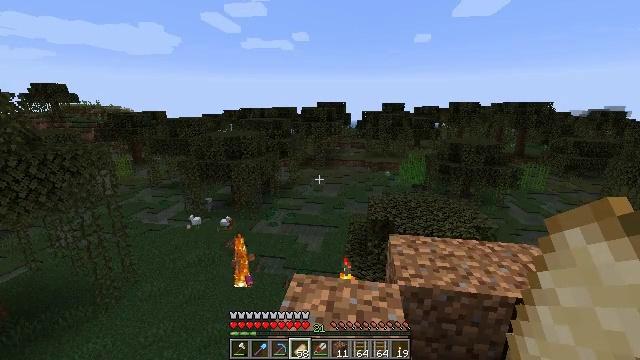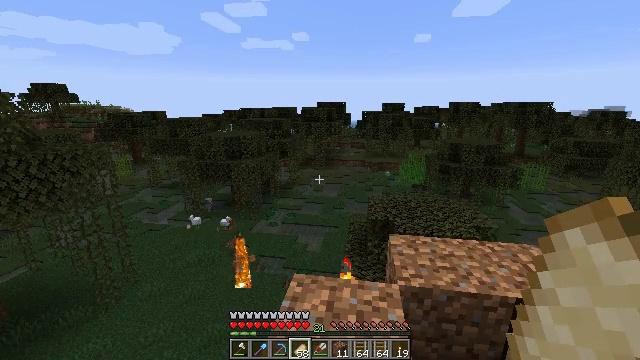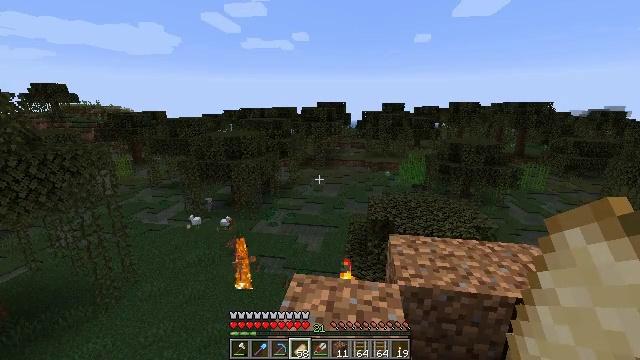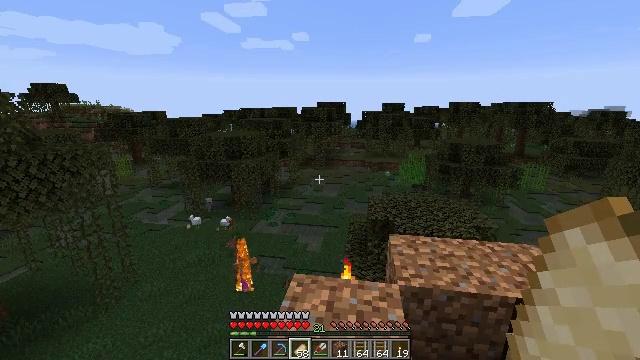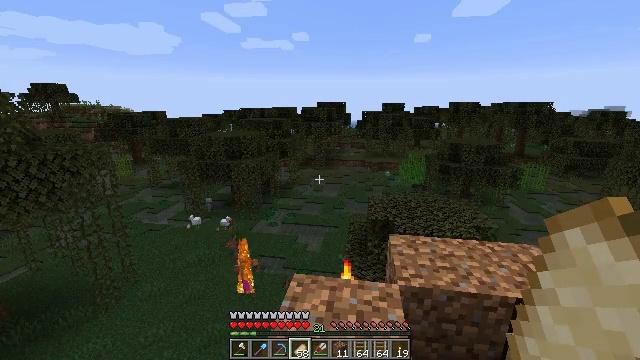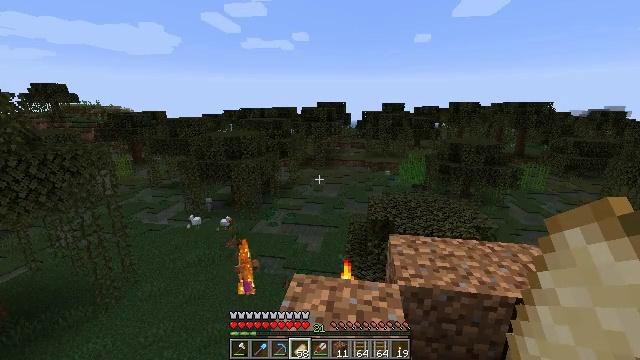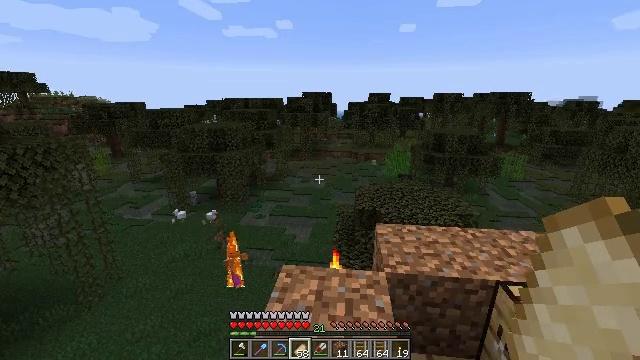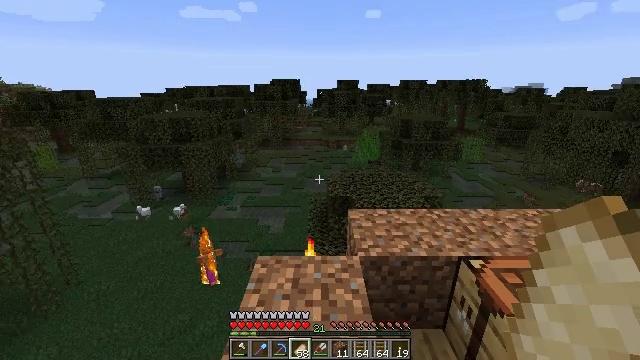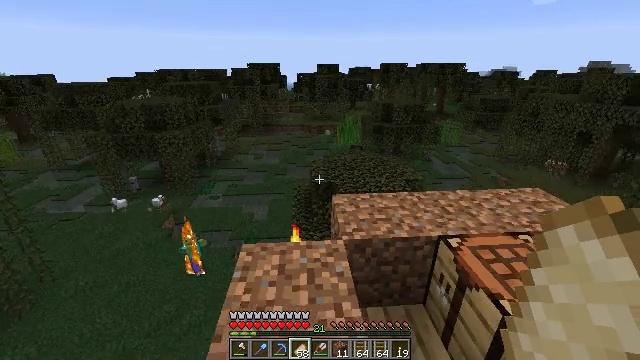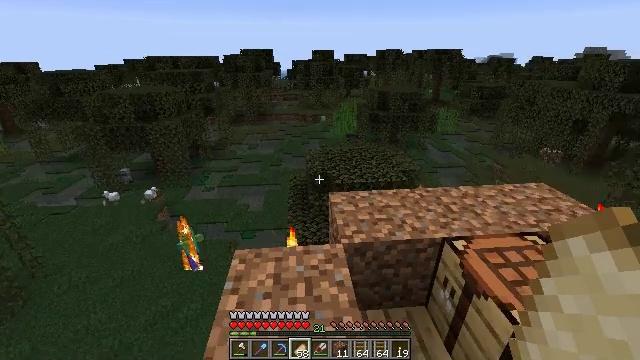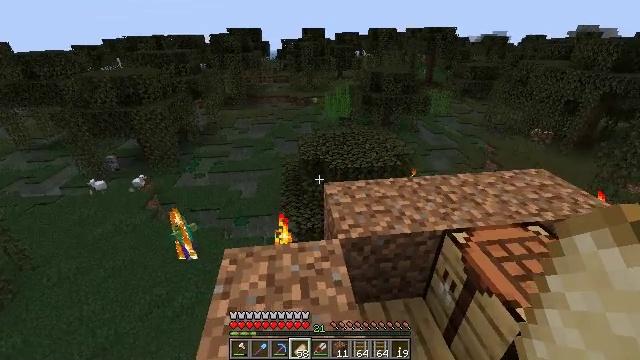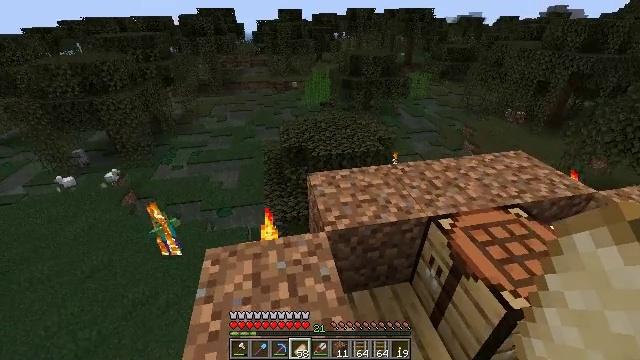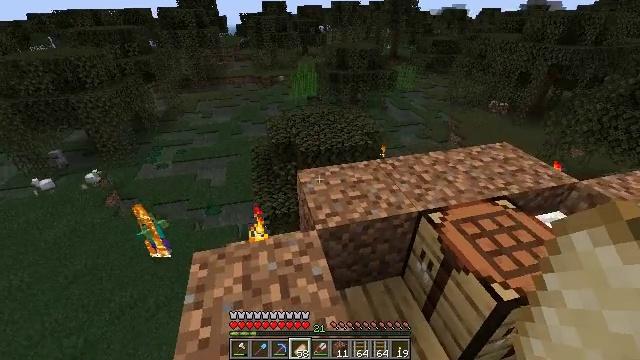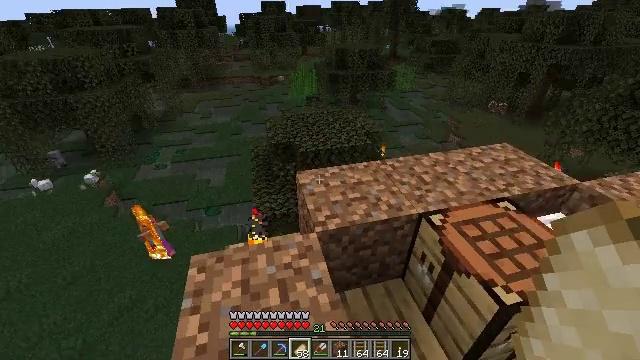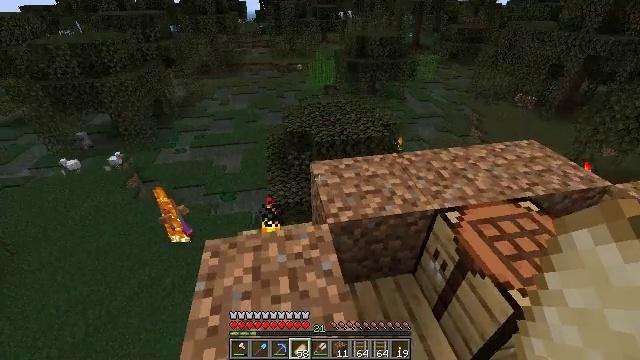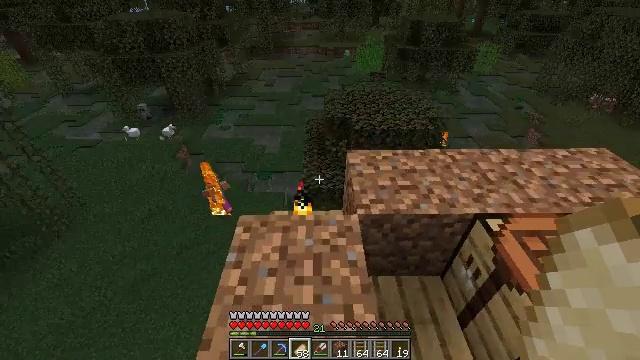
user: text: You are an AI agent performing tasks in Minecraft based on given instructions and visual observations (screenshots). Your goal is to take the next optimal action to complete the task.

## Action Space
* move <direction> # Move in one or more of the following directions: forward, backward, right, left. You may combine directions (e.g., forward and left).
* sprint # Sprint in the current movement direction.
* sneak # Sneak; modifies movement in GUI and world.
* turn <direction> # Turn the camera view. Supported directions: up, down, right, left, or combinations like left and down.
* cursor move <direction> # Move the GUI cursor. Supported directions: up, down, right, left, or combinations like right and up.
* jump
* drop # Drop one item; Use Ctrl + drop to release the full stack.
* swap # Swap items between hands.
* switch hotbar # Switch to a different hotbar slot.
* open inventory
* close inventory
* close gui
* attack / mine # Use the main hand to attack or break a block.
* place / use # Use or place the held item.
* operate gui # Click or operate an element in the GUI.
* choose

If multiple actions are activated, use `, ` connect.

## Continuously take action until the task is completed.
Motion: motion action
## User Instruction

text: Combat the slime.
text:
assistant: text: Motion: no_op
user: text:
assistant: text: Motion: no_op
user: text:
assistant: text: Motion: no_op
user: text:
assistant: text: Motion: no_op
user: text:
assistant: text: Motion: no_op
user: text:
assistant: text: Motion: turn right and down
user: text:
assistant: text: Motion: turn right and down
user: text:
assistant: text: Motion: move forward, turn right and down
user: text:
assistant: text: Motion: move forward, turn right and down
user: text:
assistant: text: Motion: move forward, turn right and down
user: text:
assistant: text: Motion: turn right and down
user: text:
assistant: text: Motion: turn right and down
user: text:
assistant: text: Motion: no_op
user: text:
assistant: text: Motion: turn left and down
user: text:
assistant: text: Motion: turn left and down
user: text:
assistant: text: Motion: turn left and down
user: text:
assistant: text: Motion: turn left
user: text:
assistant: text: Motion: no_op
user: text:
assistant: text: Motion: no_op
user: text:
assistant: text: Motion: turn right
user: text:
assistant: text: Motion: turn right
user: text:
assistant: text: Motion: turn right
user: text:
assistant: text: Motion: turn right and up
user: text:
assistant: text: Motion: move forward, turn right and up
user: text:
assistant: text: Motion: move forward
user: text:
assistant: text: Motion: move forward
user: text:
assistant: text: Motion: move forward
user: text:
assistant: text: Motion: move forward
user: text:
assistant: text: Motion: move forward
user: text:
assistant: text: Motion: move forward, sprint